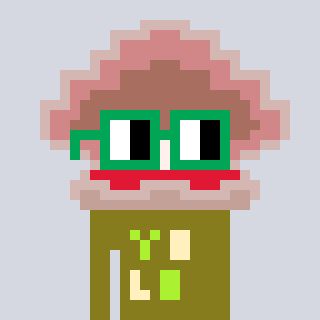
a pixel art character with square green glasses, a oyster-shaped head and a gunk-colored body on a cool background